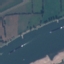
Land use / land cover class: River